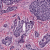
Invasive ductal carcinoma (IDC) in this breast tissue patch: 1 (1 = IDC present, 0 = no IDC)